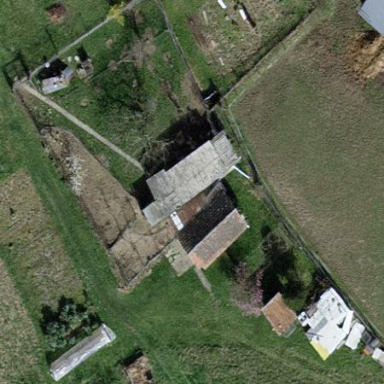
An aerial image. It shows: Shed.